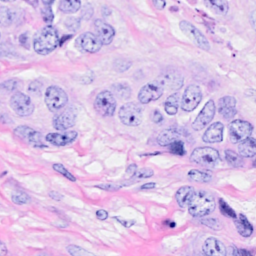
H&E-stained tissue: Breast